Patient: sex M, age 45
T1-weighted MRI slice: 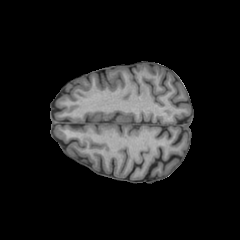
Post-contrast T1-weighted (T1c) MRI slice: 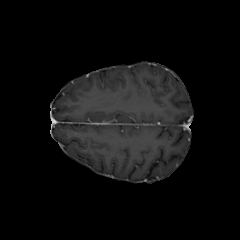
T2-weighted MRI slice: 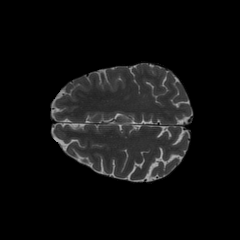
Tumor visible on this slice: no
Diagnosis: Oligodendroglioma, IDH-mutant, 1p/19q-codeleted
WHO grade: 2